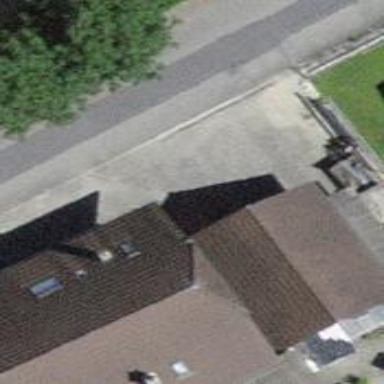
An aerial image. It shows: View of roof of building.